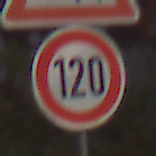
Verkehrszeichen: Geschwindigkeit120
Zusatzzeichen oben: Stau
Umgebung: Outdoor, Urban
Tageszeit: MorningAfternoon
Wetter: PartlyCloudy
Licht: Natural
Jahreszeit: NotSpecified
Kontrast: LowContrast